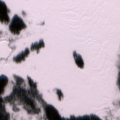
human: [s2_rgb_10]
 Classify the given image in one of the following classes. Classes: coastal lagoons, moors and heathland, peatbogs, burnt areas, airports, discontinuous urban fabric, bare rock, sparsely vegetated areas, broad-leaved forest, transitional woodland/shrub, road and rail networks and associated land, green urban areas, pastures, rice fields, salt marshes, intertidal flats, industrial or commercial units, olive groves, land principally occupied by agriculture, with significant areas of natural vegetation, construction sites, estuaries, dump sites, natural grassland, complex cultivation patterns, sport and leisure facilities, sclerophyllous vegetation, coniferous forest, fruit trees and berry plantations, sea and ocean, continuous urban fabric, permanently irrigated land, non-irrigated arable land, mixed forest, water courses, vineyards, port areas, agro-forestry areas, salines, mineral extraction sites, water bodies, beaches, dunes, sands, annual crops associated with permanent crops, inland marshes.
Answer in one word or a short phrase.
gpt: mixed forest, peatbogs